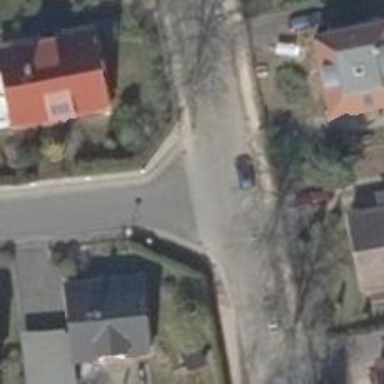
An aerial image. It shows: Residential road with asphalt surface. There are sidewalks on both sides of the road.